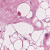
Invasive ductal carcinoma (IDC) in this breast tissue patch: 0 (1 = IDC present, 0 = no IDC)